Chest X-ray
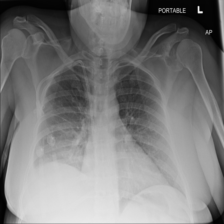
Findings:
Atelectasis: negative
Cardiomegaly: negative
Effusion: positive
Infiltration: positive
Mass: negative
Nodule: negative
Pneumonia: negative
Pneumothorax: negative
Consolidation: negative
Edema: positive
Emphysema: negative
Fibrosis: negative
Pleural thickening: negative
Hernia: negative